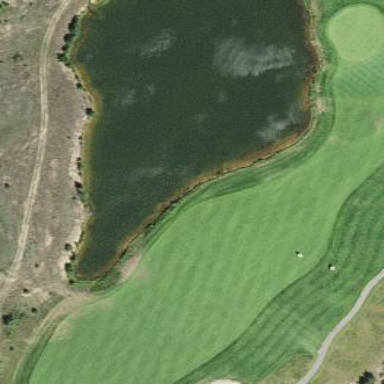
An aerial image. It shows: Water hazard in golf course. The hazard is natural water feature.